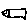
Label: fish